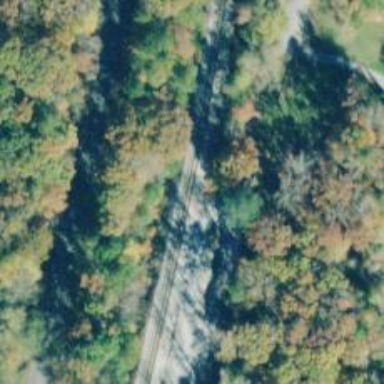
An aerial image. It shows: Railway track.